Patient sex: M
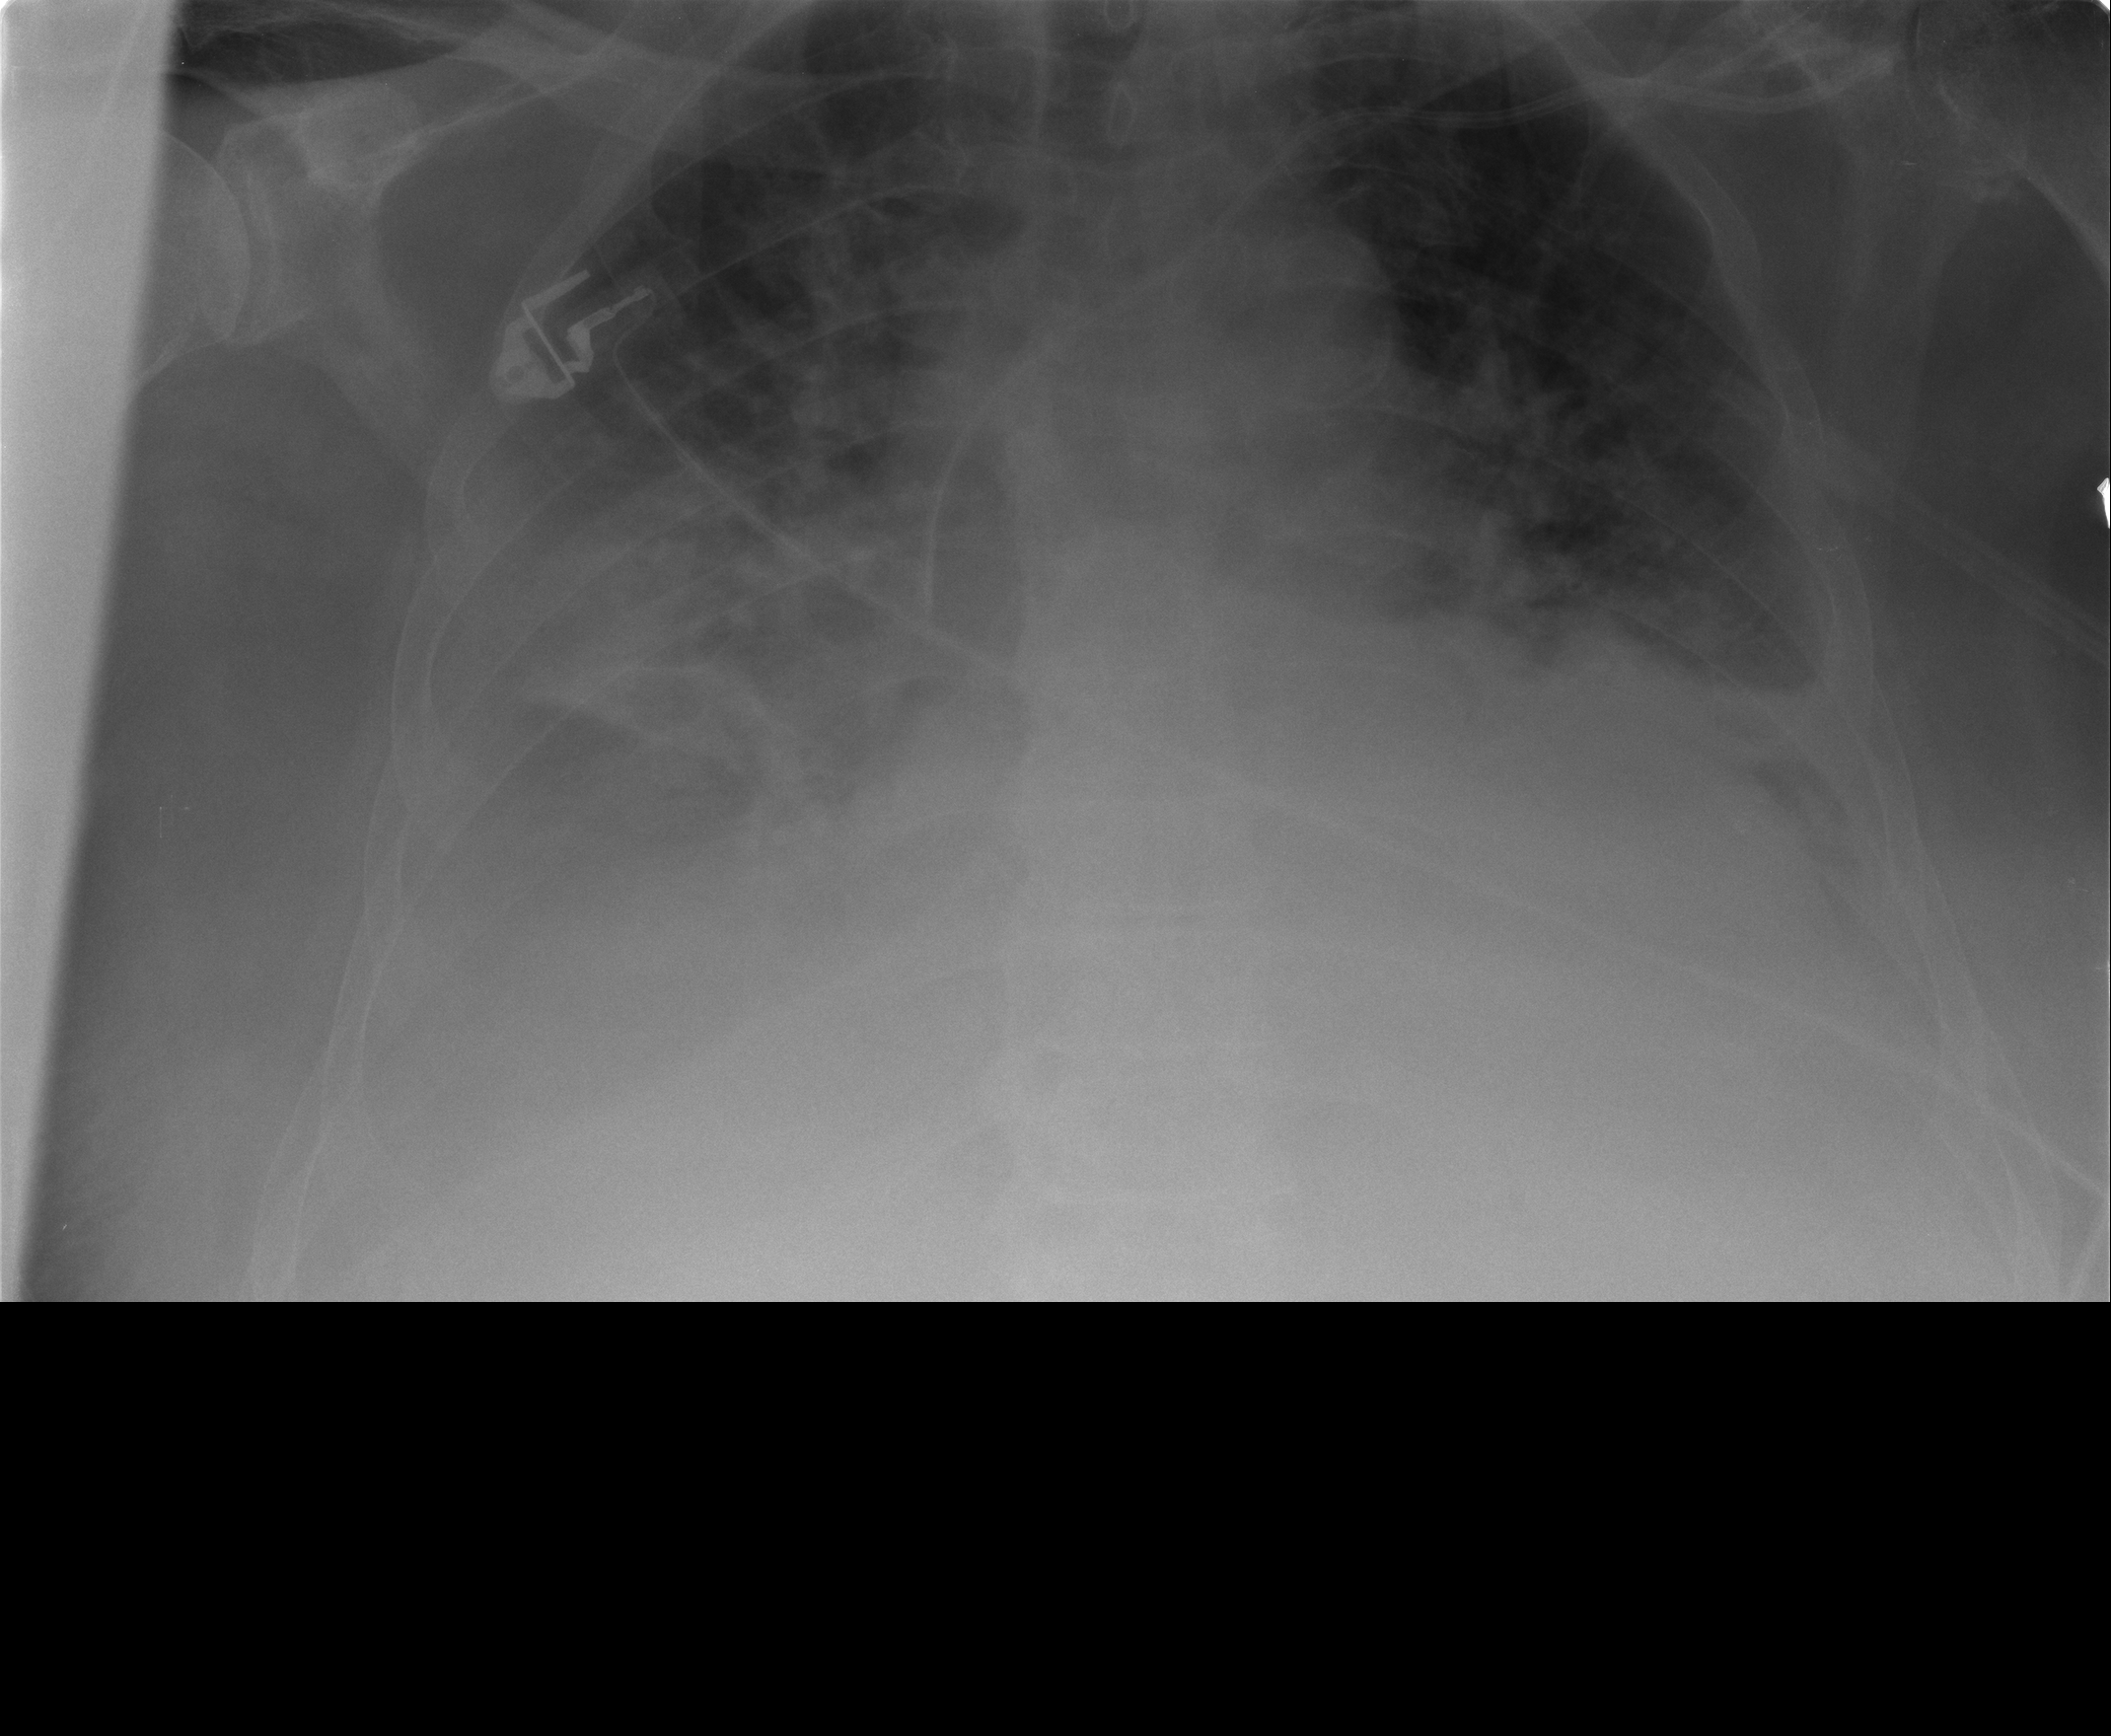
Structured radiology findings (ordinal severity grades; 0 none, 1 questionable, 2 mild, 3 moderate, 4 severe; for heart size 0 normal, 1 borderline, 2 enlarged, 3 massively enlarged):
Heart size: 3
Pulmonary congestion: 3
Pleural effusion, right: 3
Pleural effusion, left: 3
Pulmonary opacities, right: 3
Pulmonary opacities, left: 3
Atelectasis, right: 3
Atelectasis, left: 3